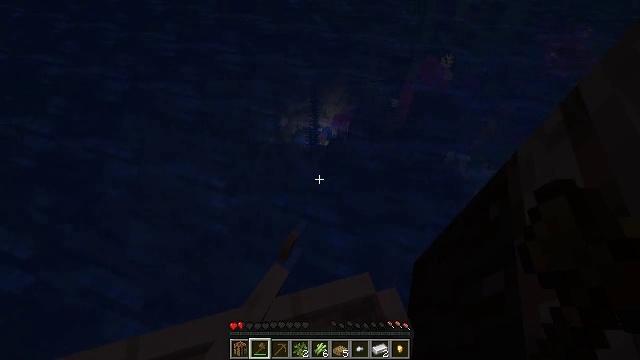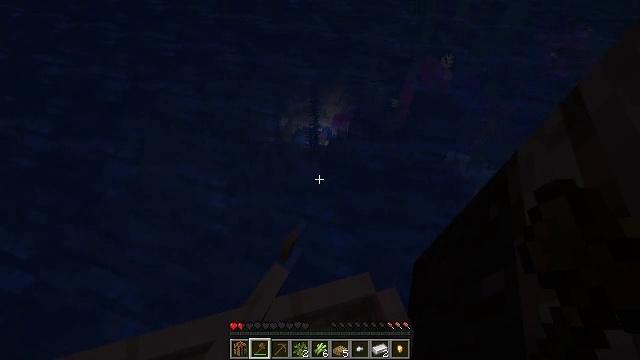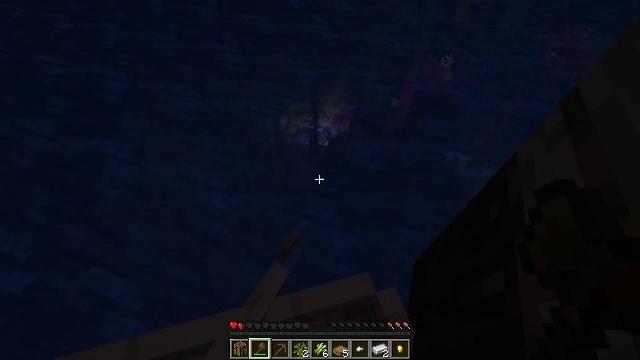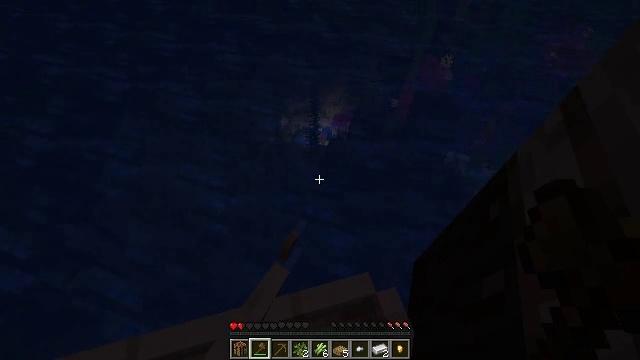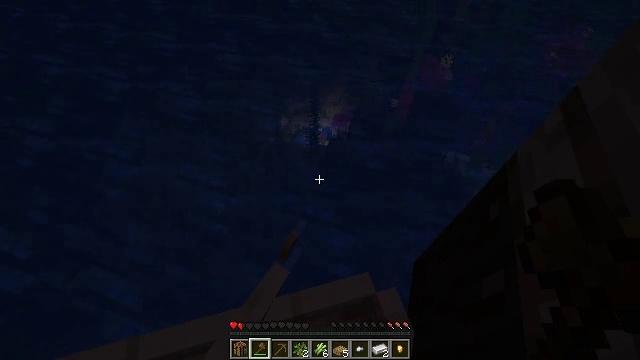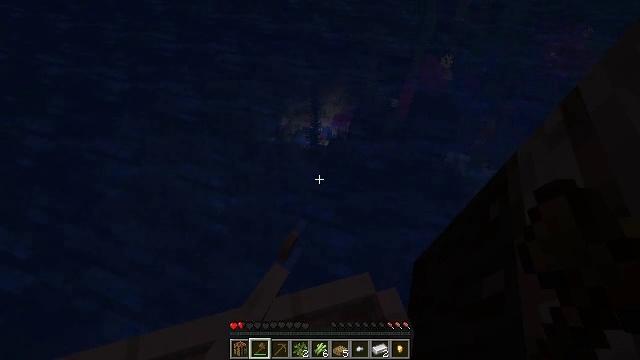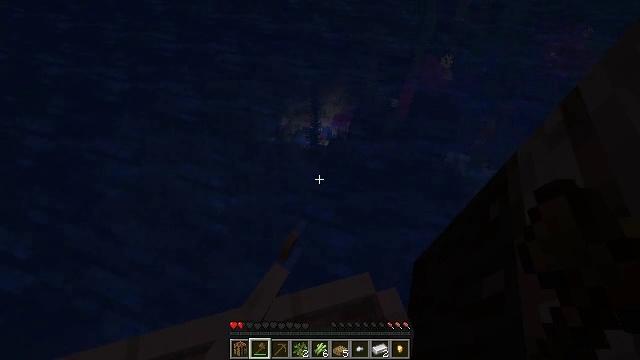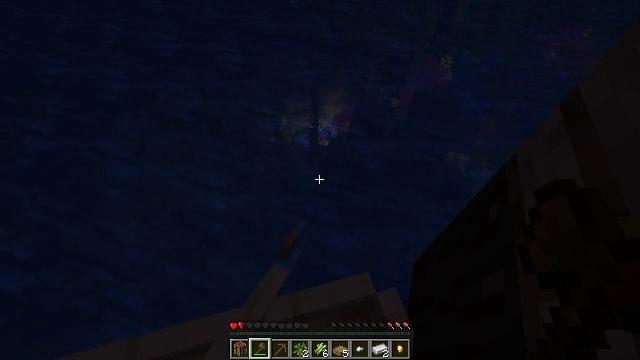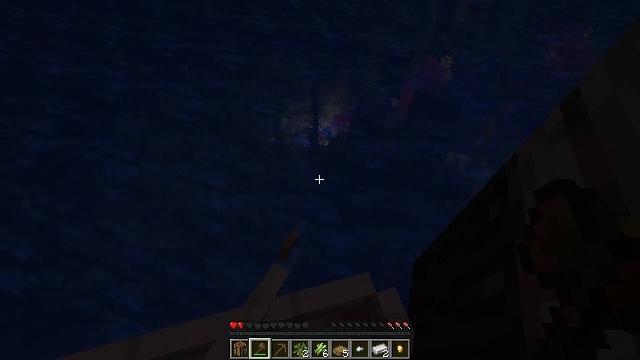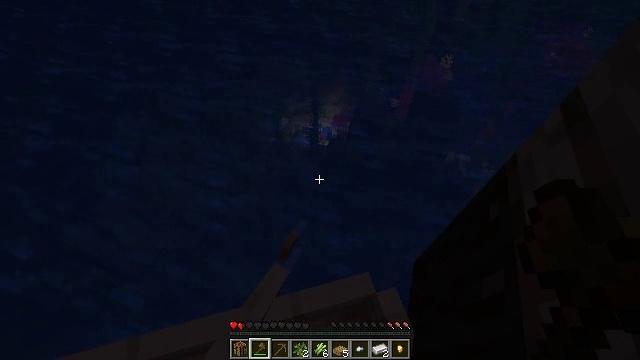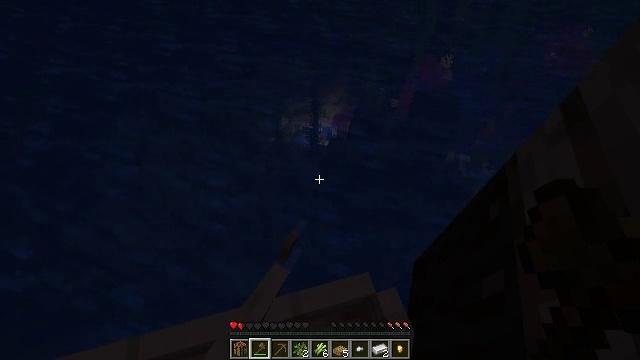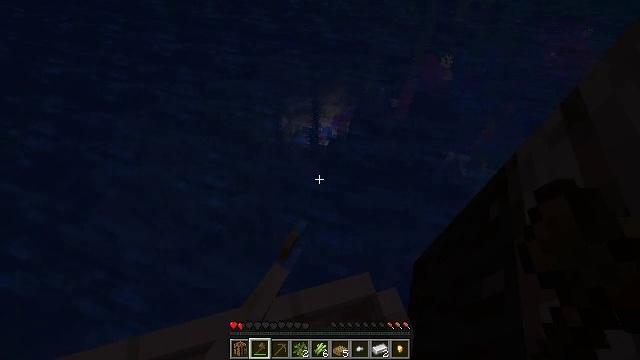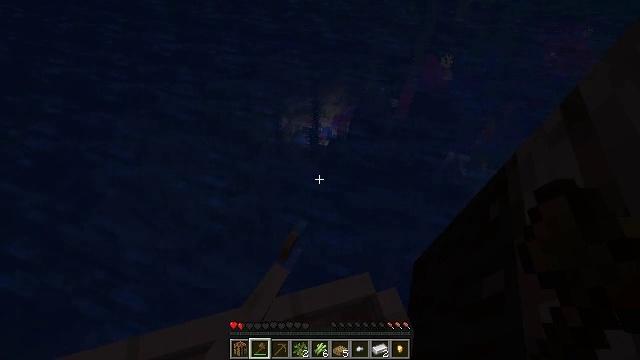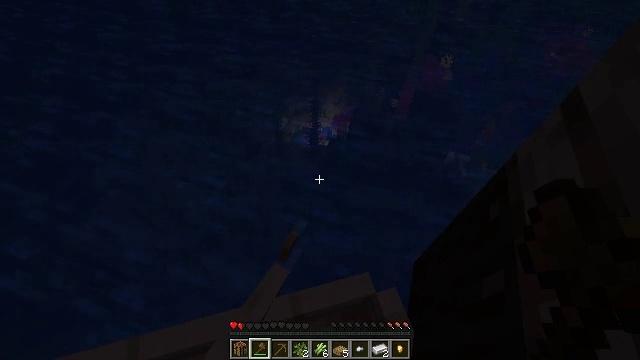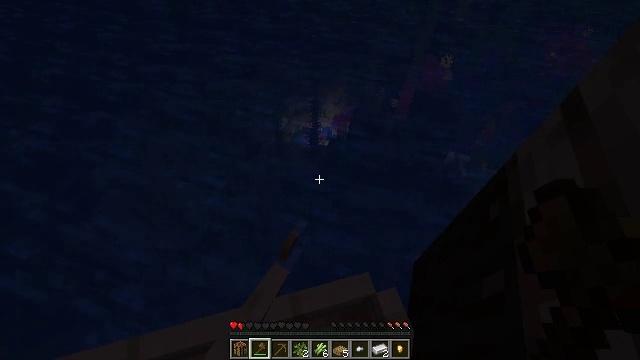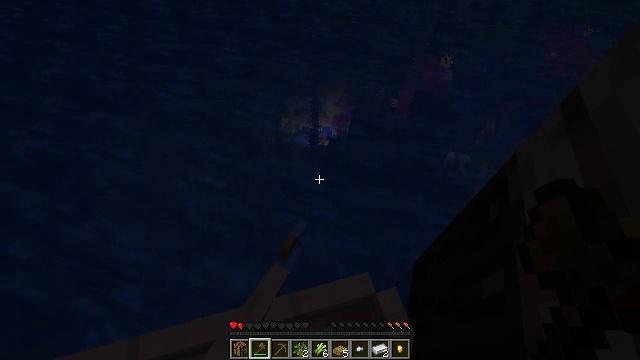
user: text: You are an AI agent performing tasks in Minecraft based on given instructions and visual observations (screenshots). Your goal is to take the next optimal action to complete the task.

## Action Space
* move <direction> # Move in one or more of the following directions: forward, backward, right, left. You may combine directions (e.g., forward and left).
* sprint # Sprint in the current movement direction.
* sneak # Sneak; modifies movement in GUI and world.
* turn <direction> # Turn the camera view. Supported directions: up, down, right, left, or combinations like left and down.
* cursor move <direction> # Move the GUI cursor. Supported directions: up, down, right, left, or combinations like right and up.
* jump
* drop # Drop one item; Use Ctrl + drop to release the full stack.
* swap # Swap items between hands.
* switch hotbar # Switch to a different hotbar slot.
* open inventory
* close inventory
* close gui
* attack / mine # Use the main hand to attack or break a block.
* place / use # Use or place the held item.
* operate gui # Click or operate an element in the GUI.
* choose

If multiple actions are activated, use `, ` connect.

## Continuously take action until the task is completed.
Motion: motion action
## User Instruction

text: Reclaim the spruce slab for later use.
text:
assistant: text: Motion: no_op
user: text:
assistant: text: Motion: no_op
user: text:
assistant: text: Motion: no_op
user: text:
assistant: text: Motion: no_op
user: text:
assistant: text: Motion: no_op
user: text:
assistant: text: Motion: no_op
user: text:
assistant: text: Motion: no_op
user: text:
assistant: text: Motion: no_op
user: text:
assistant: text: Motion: no_op
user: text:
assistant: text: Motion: no_op
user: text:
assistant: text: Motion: no_op
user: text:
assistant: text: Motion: no_op
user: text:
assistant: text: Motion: no_op
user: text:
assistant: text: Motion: no_op
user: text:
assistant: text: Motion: no_op
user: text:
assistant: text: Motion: no_op
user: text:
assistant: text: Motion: no_op
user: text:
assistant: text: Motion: no_op
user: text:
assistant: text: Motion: no_op
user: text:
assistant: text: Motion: no_op
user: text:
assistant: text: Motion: no_op
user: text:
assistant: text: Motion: no_op
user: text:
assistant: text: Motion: no_op
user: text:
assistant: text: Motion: no_op
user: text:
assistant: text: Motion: no_op
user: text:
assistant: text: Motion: no_op
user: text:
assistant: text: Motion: no_op
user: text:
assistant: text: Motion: no_op
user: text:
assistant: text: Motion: no_op
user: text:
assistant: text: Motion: no_op